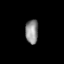
Tissue: lung
Cell type: Epithelial cells
Senescence score: 0.5437
Nuclear area (px): 303
Mean DAPI intensity: 142.04